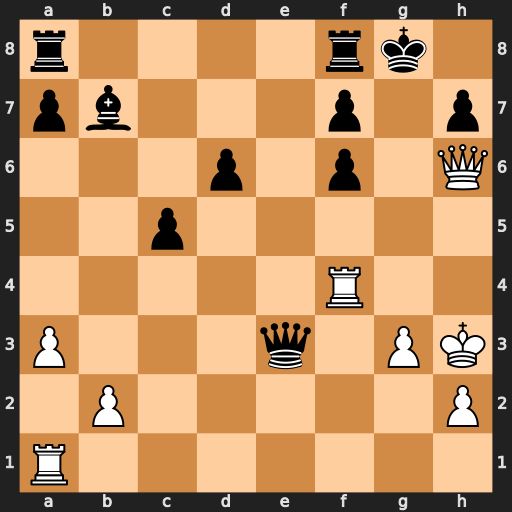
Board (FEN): r4rk1/pb3p1p/3p1p1Q/2p5/5R2/P3q1PK/1P5P/R7
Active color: w
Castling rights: -
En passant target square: -
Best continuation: Rg4+ Qg5 Rxg5+